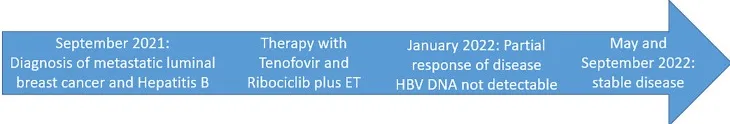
Timeline with most relevant case episodes.
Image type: chart (chart)